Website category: university
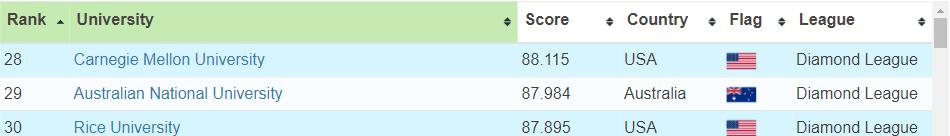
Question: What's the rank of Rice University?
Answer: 30

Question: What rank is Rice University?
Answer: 30

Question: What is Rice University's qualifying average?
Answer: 30

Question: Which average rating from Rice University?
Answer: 30

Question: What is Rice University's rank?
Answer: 30

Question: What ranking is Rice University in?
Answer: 30

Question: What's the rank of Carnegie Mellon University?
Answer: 28

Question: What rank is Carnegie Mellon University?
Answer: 28

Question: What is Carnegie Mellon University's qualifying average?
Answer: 28

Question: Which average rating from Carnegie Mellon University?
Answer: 28

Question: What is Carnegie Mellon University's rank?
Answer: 28

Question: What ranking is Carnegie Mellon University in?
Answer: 28

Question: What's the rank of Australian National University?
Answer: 29

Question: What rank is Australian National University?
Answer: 29

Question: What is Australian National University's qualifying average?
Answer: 29

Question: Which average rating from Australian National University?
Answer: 29

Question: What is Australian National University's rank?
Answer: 29

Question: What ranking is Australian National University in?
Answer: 29

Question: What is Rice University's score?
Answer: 87.895

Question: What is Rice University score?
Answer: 87.895

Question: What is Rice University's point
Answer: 87.895

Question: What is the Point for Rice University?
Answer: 87.895

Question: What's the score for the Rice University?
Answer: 87.895

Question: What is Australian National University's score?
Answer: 87.984

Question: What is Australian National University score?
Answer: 87.984

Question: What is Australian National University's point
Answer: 87.984

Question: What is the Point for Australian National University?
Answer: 87.984

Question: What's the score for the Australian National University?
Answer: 87.984

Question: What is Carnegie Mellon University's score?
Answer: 88.115

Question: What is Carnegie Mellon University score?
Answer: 88.115

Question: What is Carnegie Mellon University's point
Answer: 88.115

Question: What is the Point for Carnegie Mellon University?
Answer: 88.115

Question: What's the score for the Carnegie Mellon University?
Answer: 88.115

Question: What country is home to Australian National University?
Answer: Australia

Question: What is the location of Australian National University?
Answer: Australia

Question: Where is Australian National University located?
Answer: Australia

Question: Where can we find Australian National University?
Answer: Australia

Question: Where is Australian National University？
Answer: Australia

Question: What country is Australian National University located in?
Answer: Australia

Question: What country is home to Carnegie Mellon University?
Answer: USA

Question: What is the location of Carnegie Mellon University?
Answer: USA

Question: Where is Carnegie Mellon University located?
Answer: USA

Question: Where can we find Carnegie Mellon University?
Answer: USA

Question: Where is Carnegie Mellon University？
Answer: USA

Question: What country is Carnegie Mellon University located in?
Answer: USA

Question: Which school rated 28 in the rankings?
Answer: Carnegie Mellon University

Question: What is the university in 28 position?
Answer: Carnegie Mellon University

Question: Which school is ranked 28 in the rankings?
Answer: Carnegie Mellon University

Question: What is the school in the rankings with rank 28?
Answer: Carnegie Mellon University

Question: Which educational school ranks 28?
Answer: Carnegie Mellon University

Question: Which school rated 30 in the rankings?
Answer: Rice University

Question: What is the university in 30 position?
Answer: Rice University

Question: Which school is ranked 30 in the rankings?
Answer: Rice University

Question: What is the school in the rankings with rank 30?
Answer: Rice University

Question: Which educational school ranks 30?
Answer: Rice University

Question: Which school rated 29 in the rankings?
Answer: Australian National University

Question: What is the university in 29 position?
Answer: Australian National University

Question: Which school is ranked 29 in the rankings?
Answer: Australian National University

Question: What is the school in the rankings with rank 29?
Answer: Australian National University

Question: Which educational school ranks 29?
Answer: Australian National University

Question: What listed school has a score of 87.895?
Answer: Rice University

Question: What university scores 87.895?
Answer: Rice University

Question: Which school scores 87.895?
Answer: Rice University

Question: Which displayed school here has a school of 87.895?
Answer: Rice University